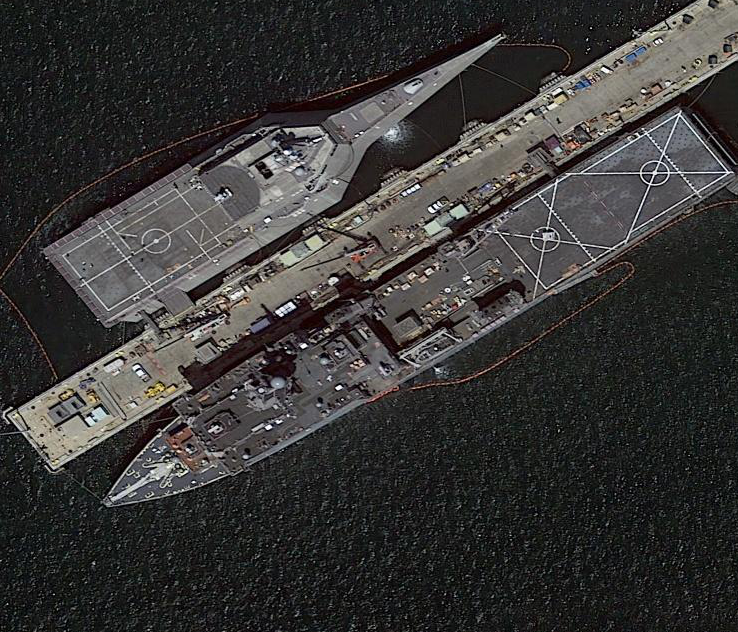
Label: combat